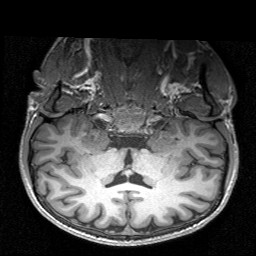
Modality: T1w
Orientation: sagittal
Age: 21
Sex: male
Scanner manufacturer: siemens
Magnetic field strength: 3 T
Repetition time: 1.9 s
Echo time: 0.00226 s